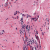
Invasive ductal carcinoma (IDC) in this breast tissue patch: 0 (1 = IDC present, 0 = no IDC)